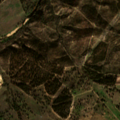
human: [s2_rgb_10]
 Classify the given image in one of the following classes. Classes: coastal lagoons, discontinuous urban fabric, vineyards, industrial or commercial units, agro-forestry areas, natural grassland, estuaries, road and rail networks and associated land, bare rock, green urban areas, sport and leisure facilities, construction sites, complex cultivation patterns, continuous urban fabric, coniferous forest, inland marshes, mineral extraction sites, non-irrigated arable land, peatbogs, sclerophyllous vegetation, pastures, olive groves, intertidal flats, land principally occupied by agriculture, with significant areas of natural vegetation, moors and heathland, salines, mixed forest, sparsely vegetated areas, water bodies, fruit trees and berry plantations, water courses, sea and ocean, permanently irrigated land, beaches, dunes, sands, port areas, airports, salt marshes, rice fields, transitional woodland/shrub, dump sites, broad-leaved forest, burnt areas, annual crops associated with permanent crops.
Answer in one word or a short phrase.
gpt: non-irrigated arable land, agro-forestry areas, broad-leaved forest, transitional woodland/shrub